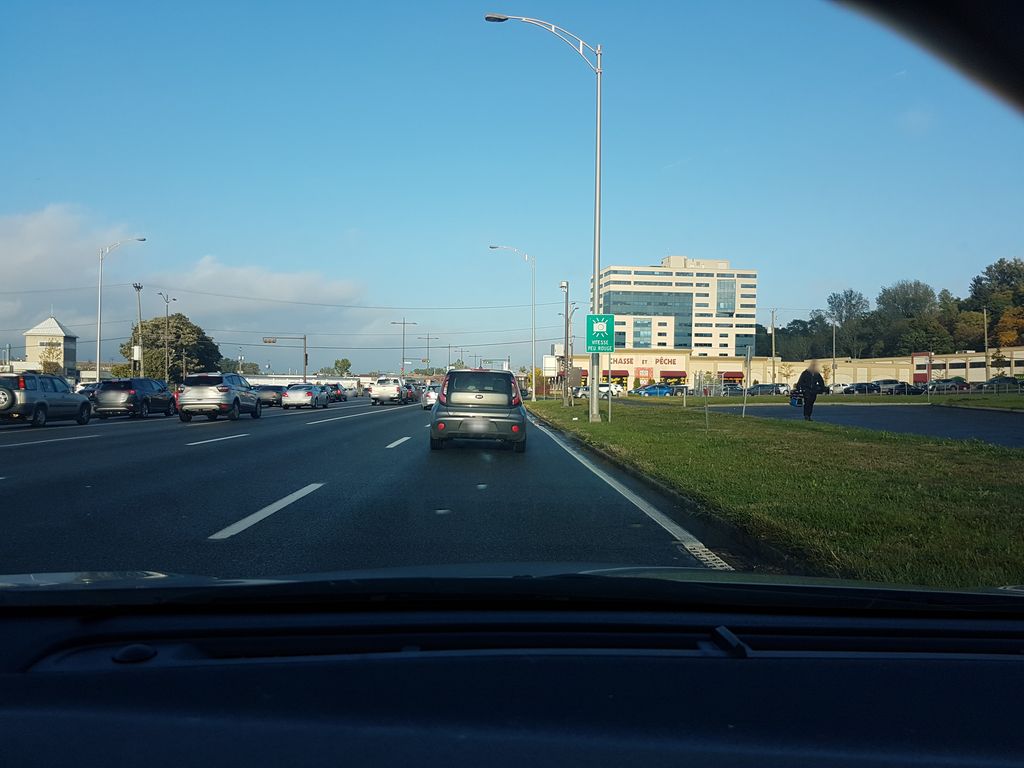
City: quebec_city